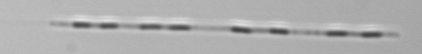
Label: Leptocylindrus